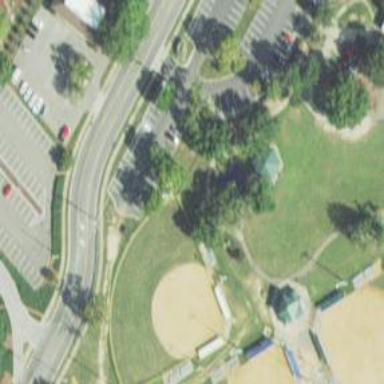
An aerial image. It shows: Baseball pitch for leisure land.